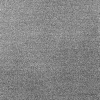
Atmospheric dust classification: dusty